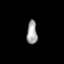
Tissue: prostate
Cell type: T cells
Senescence score: 0.7089
Nuclear area (px): 239
Mean DAPI intensity: 160.975